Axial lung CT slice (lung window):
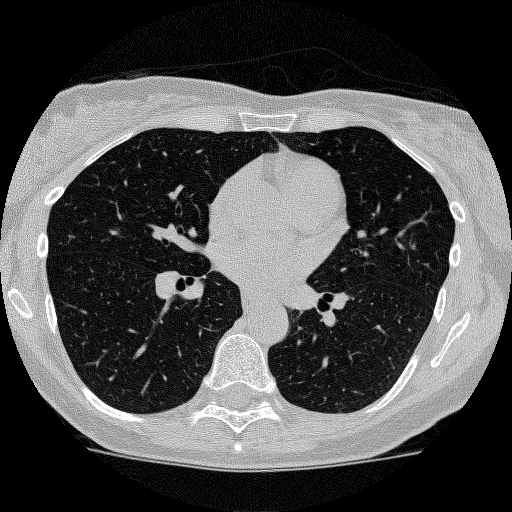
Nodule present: no